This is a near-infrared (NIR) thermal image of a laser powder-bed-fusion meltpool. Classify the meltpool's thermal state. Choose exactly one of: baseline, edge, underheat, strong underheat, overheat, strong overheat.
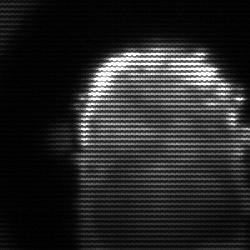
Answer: baseline